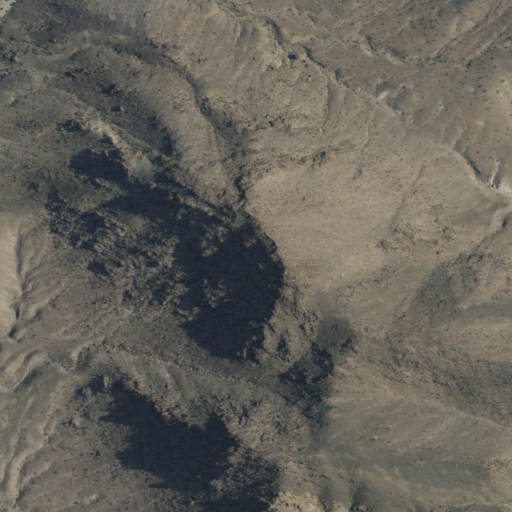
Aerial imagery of mountains in California named Dumont Hills containing only shrub